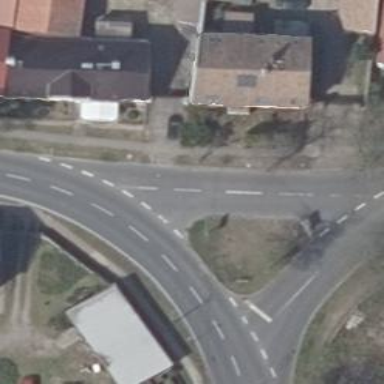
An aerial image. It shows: Road with "give way" sign.